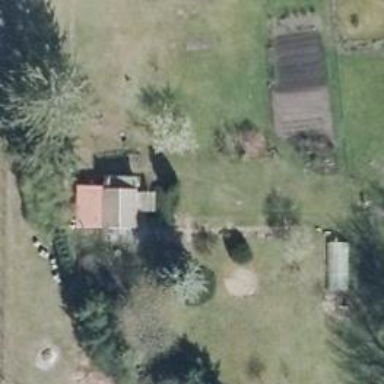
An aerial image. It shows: Garden that is leisure land.